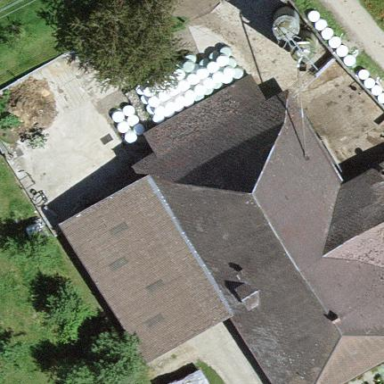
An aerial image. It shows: Farm building.